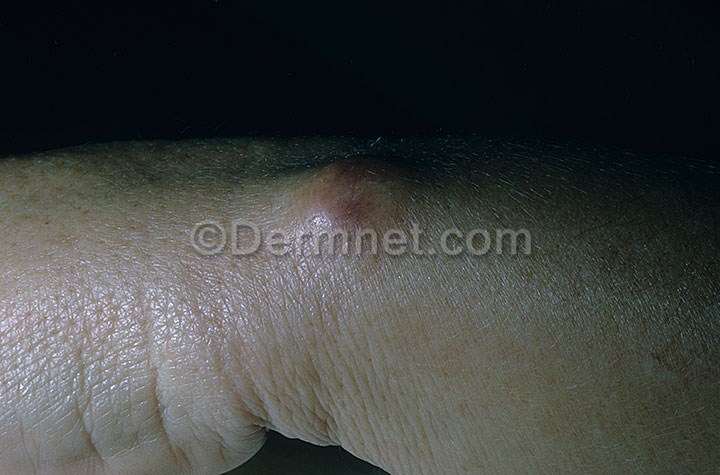
Disease: Seborrheic Keratoses and other Benign Tumors